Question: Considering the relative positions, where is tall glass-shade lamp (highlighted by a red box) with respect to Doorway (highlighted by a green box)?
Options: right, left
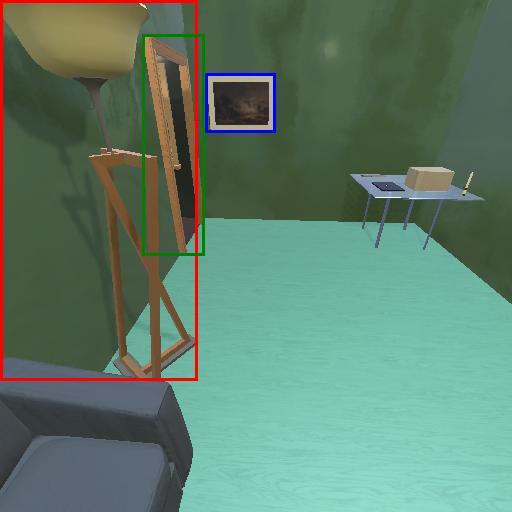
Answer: right